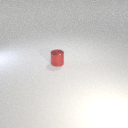
small red metal cylinder